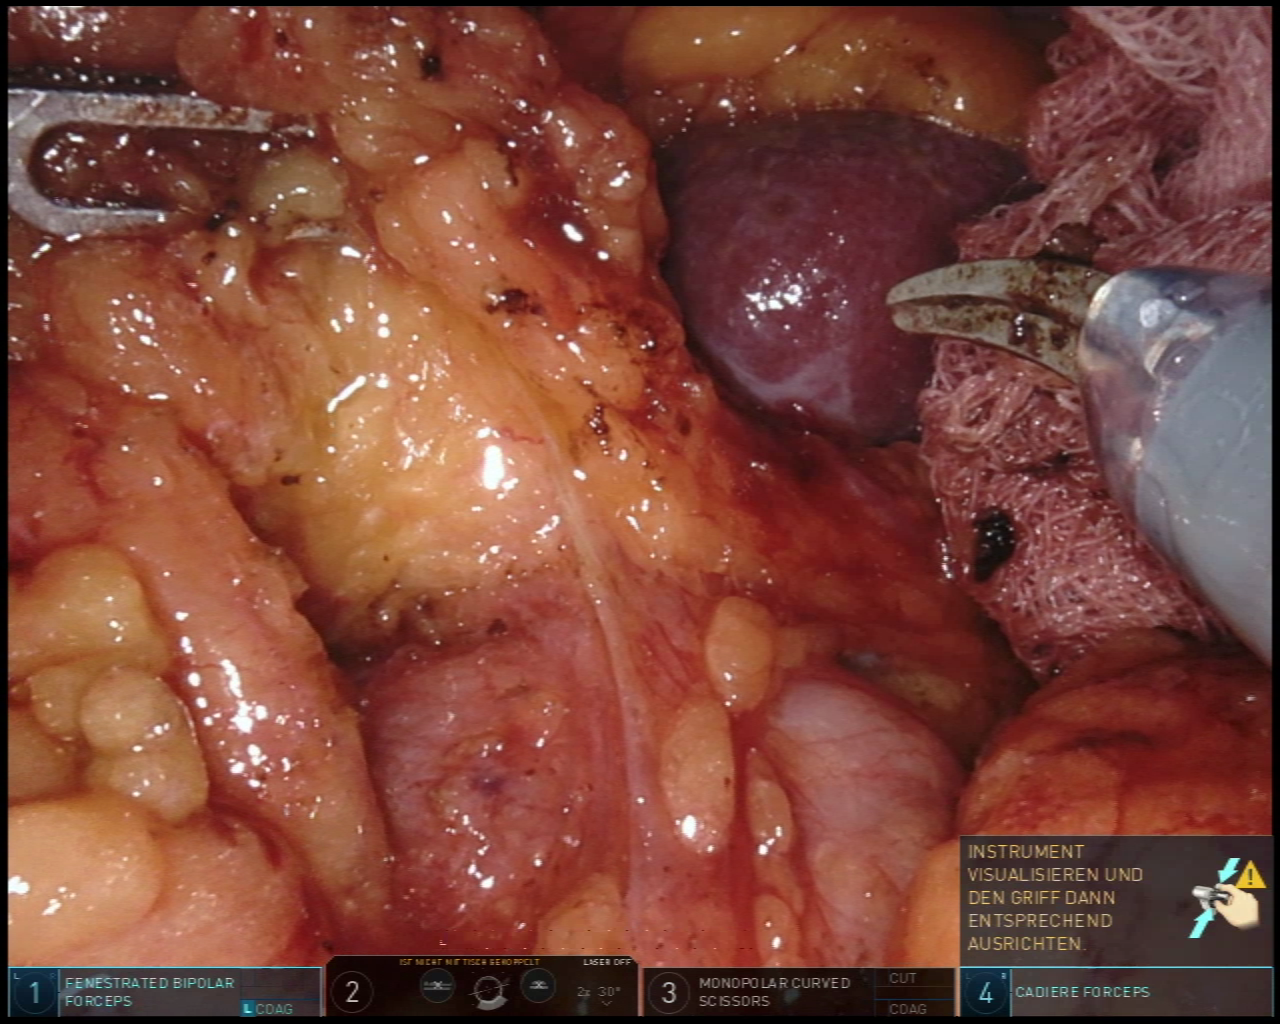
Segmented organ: stomach
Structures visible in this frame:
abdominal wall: no
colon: no
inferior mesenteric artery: no
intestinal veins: no
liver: no
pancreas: no
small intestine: no
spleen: yes
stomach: yes
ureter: no
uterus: no
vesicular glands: no